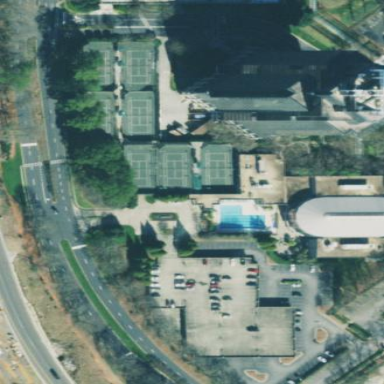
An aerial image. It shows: Sports center building.